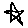
Label: star